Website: macys
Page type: payment
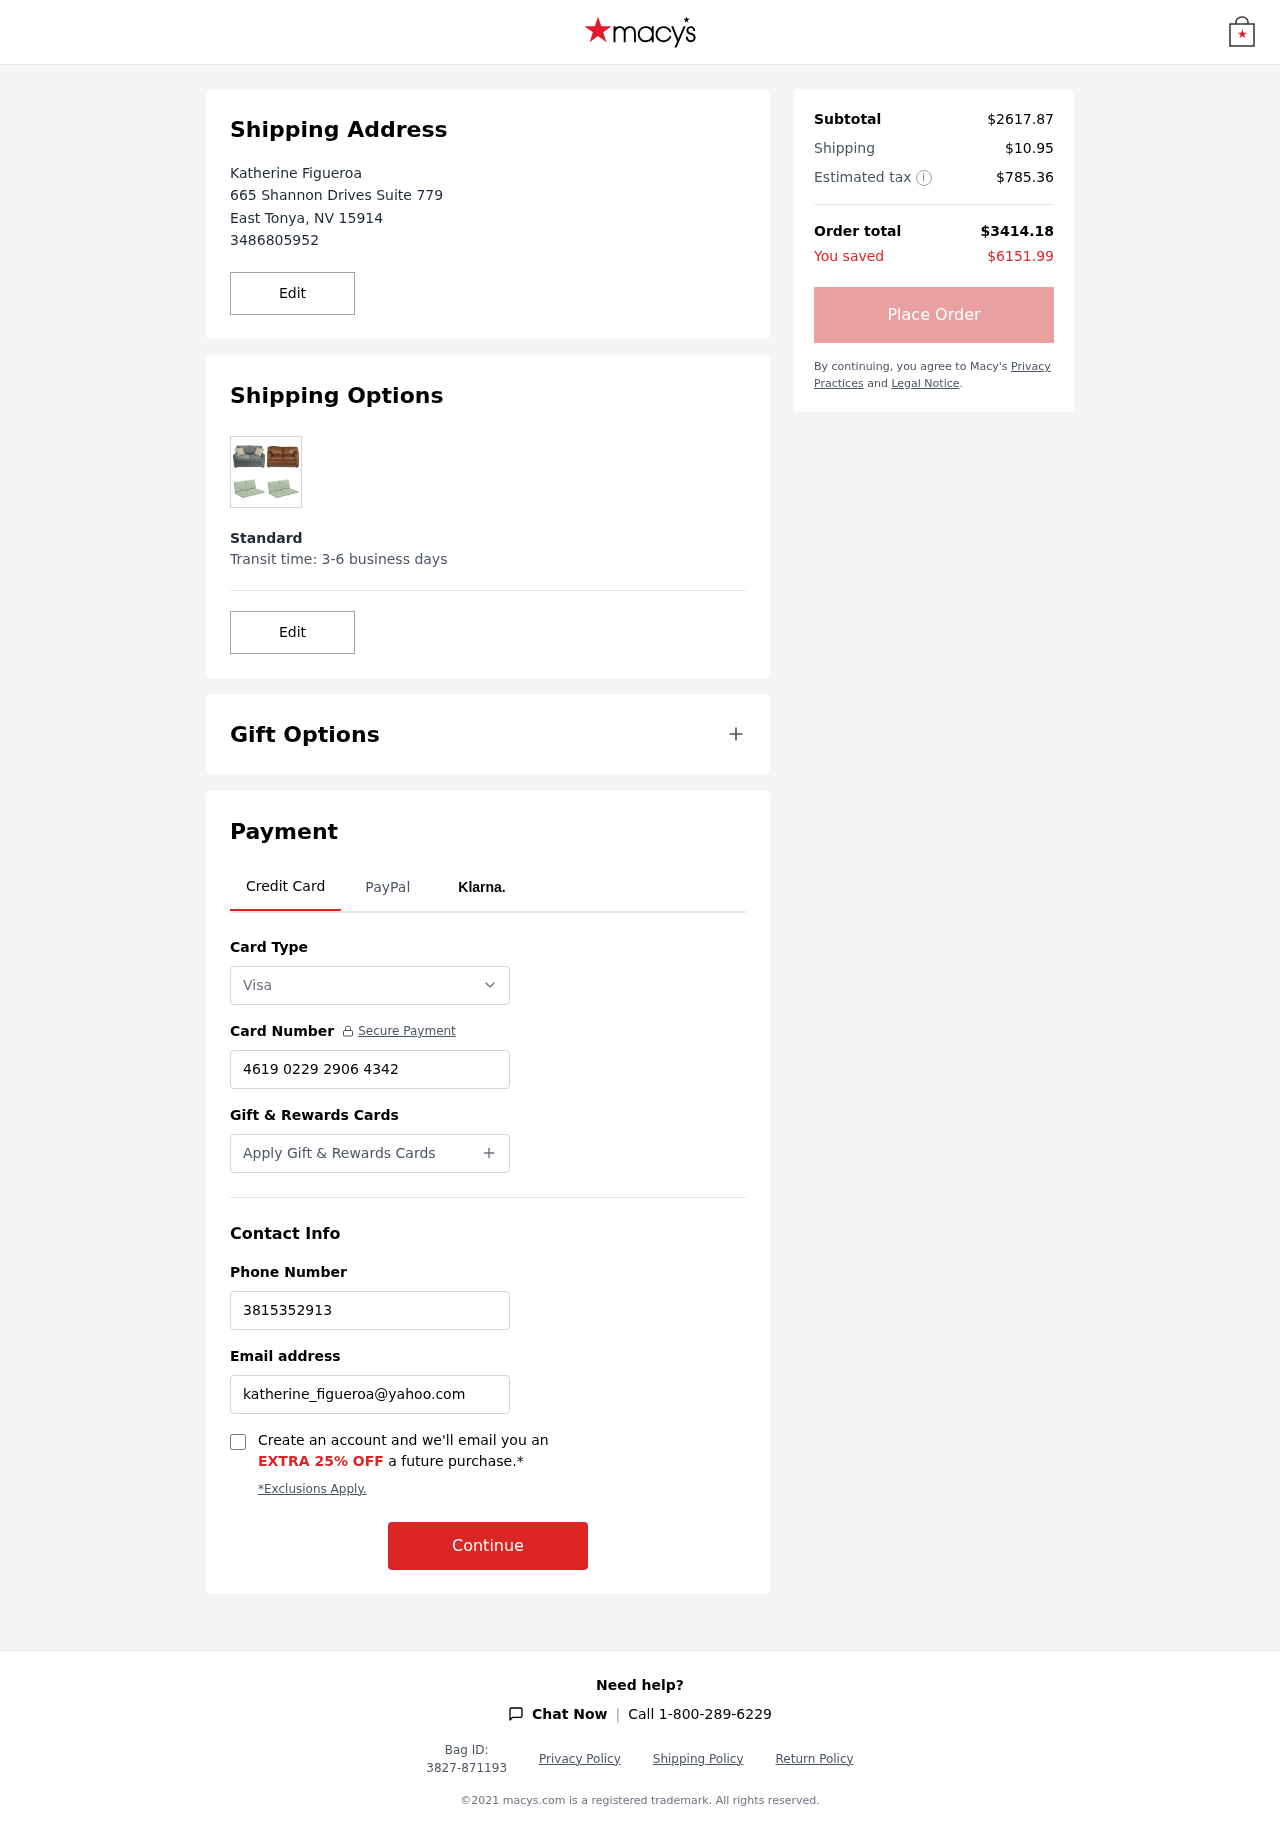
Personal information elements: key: PII_CARD_NUMBER
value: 4619 0229 2906 4342
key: PII_CARD_TYPE
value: Visa
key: PII_CITY
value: East Tonya
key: PII_EMAIL
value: katherine_figueroa@yahoo.com
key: PII_FULLNAME
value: Katherine Figueroa
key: PII_PHONE
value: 3486805952
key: PII_PHONE_ALT
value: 3815352913
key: PII_POSTCODE
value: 15914
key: PII_STATE_ABBR
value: NV
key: PII_STREET
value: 665 Shannon Drives Suite 779
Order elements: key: ORDER_SUBTOTAL
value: $2617.87
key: ORDER_SHIPPING_COST
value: $10.95
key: ORDER_TAX
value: $785.36
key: ORDER_TOTAL
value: $3414.18
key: ORDER_SAVINGS
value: $6151.99